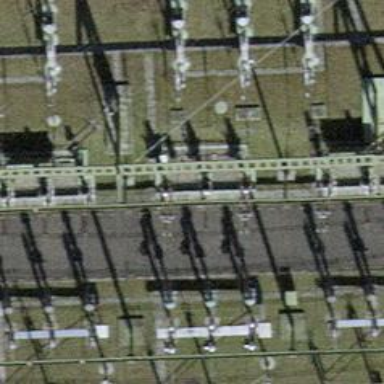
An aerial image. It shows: Insulator used in power systems.